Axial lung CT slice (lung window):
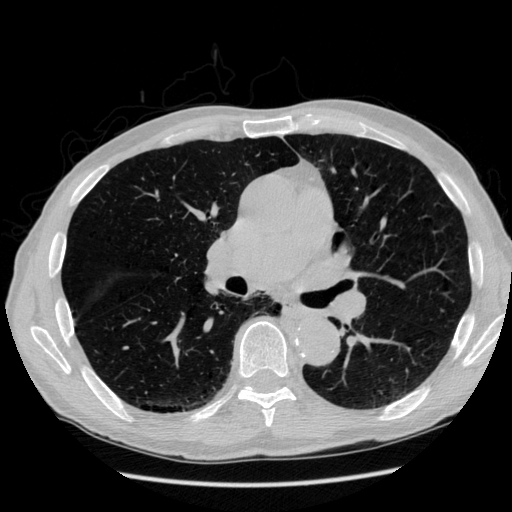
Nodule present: no